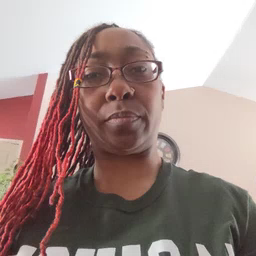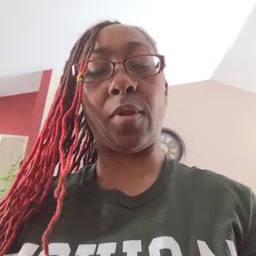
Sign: awake